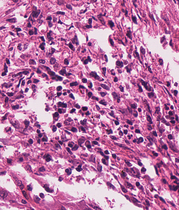
Tumor epithelial tissue: no
Tumor-associated stroma tissue: yes
Normal tissue: no